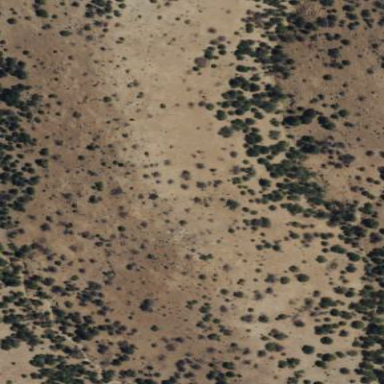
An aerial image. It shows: Area covered in scrub vegetation.